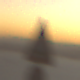
Verkehrszeichen: UnebeneFahrbahn
Zusatzzeichen unten: Geschwindigkeit40
Umgebung: Outdoor, RoadRail
Tageszeit: Dawn
Wetter: Clear
Licht: Natural
Jahreszeit: NotSpecified
Kontrast: LowContrast